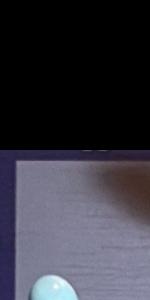
Label: Empty